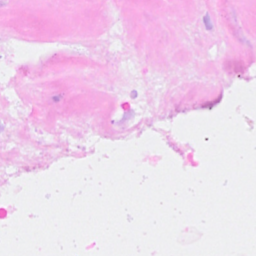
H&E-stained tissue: Breast